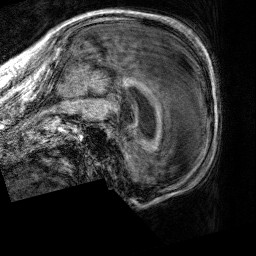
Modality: T1w
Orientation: sagittal
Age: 55
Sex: male
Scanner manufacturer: siemens
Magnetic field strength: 3 T
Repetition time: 1.9 s
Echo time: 0.00252 s